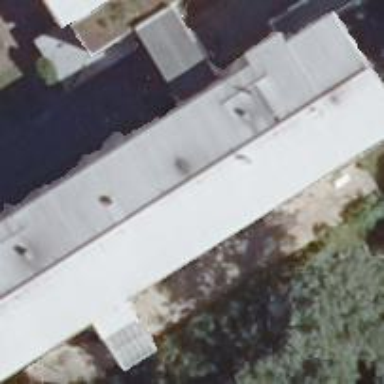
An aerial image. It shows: The image shows part of apartment building.